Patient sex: M
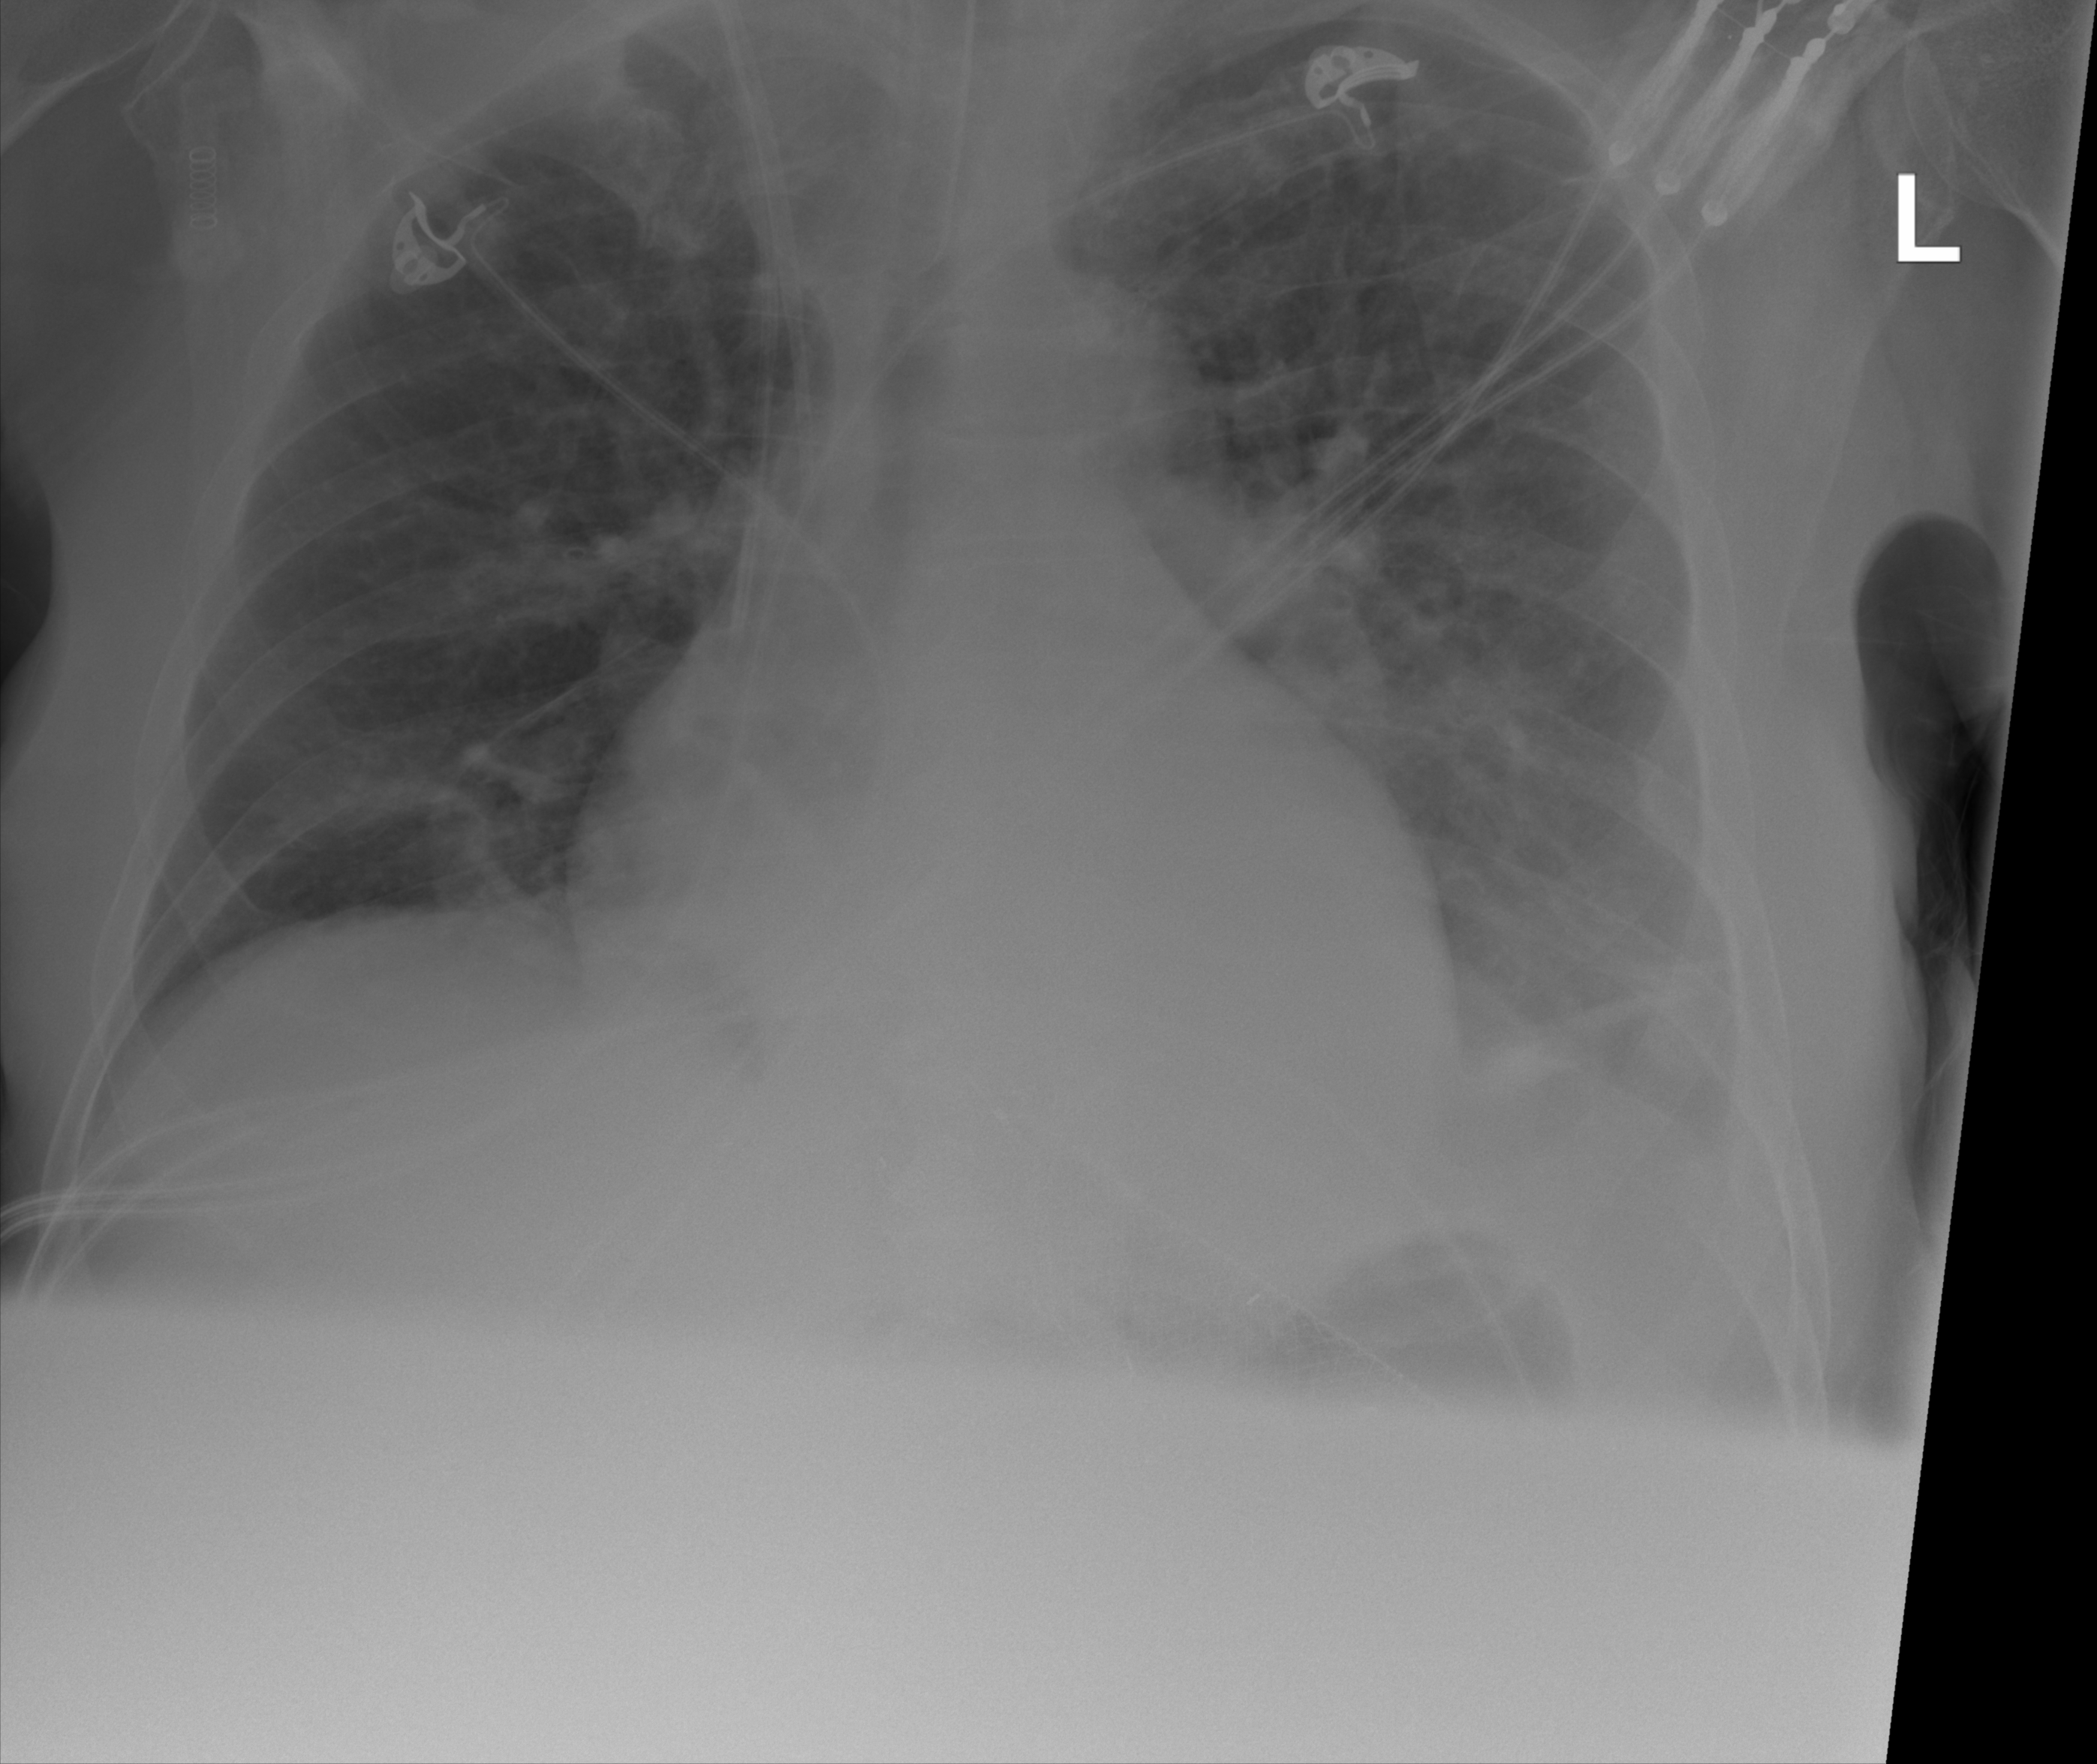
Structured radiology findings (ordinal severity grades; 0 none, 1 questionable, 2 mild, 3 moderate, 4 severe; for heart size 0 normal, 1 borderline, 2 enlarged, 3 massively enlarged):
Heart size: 2
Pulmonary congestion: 0
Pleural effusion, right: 0
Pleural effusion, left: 2
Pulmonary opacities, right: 0
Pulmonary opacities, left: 0
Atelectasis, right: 0
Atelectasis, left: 2